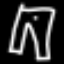
Label: pants